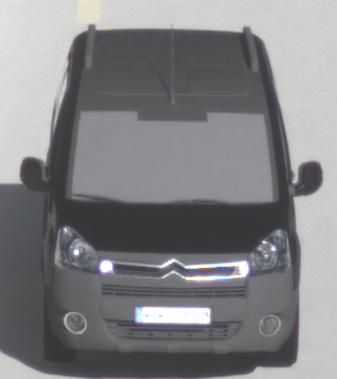
Make: Citroen
Model: Berlingo Kombi VTi 120
Detailed model: Berlingo (II) Kombi
Model produced from: 2009/12
Model produced until: 2012/03
Doors: 5
Color: black
Road condition: dry road
Daytime: morning or afternoon
Contrast: high contrast